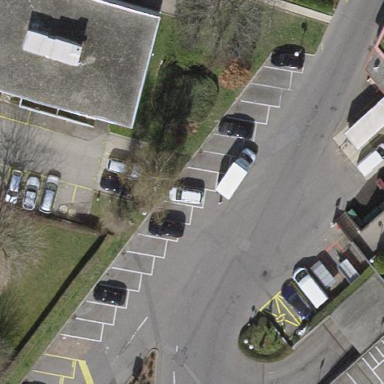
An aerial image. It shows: Parking area with surface.